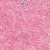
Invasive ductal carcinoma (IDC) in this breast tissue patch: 0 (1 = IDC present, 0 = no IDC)